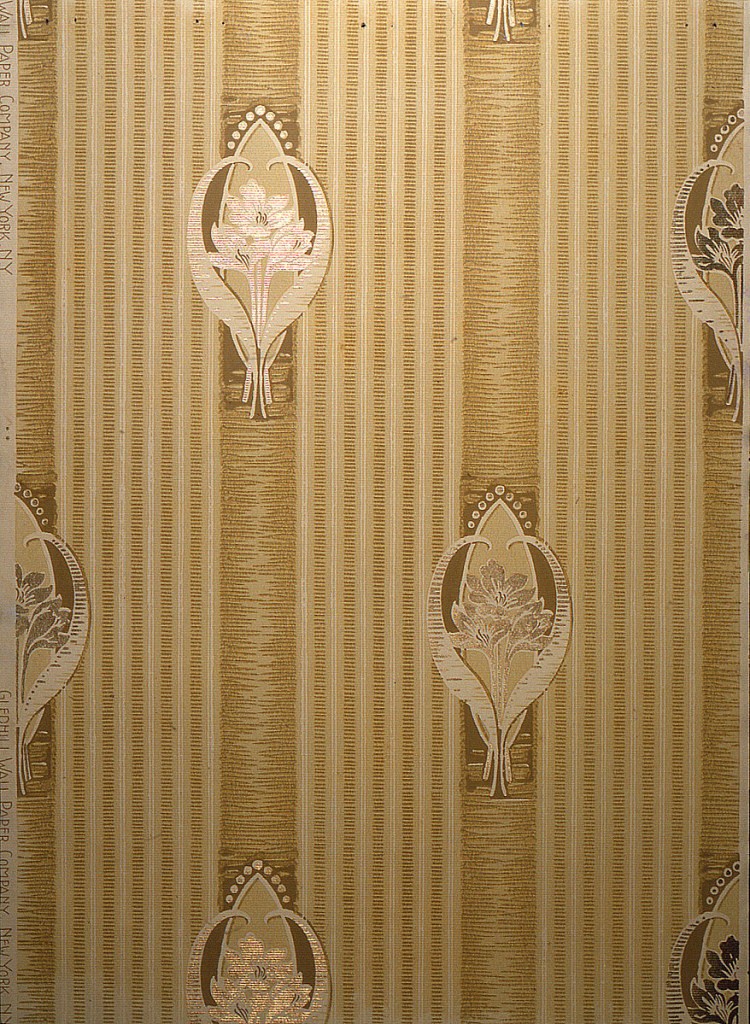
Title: Sidewall - sample
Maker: Gledhill Wall Paper Co., New York, New York, founded 1900
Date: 1906–07
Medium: Machine-printed
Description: Art nouveau; three small tulips on long stems enclosed in large curved tulip leaves. The motif is set into a vertical stripe, two inches wide in 4 1/2 inch repeat. 5 1/4 inch stripes fill the space between the large stripes. Printed in ocher, off-white and gold mica on a pale gold background.